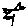
Label: bird